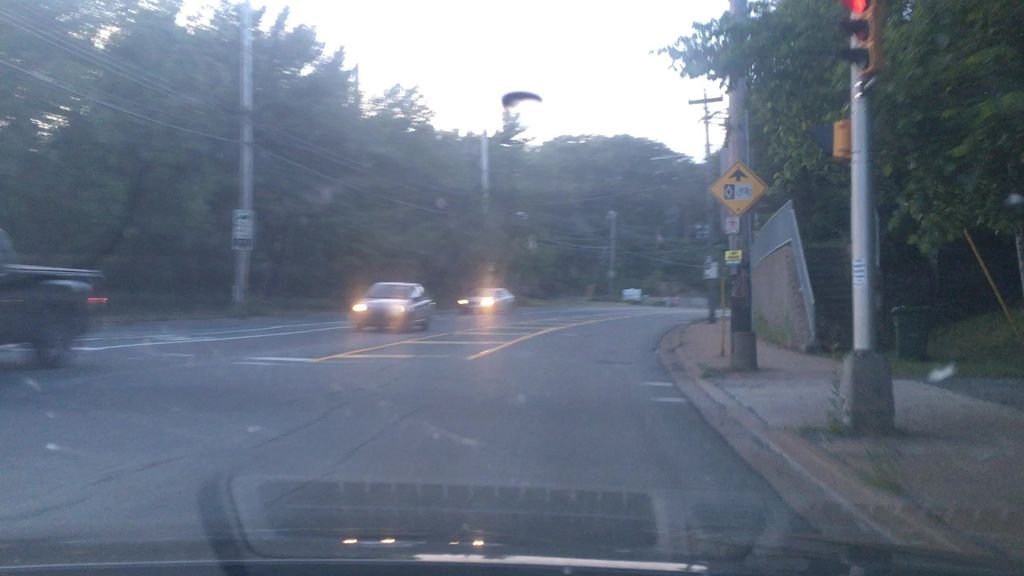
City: halifax